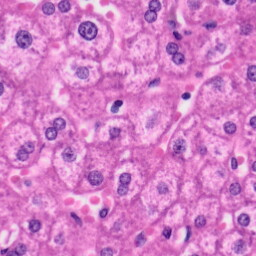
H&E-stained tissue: Liver